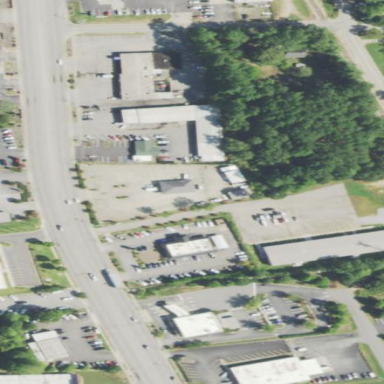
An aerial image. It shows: Retail area.